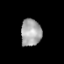
Tissue: prostate
Cell type: Fibroblasts
Senescence score: 0.8082
Nuclear area (px): 546
Mean DAPI intensity: 165.405